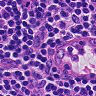
Metastatic tissue present: no